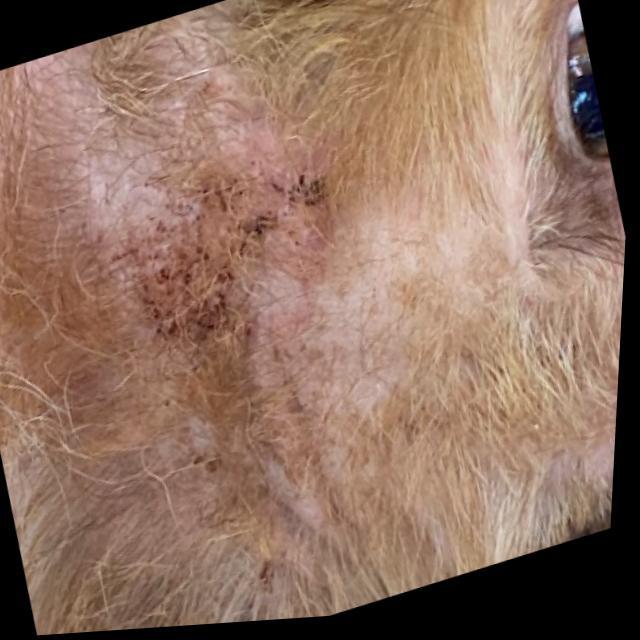
Canine demodicosis (Demodex mange) — caused by Demodex canis mites. Presents with alopecia, follicular papules, pustules, and comedones. Often localized on face and forelimbs.